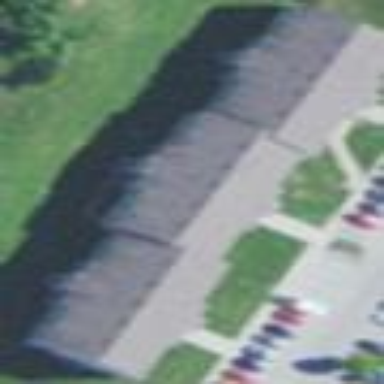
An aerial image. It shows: View of apartment building.